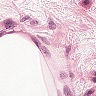
Metastatic tissue present: no